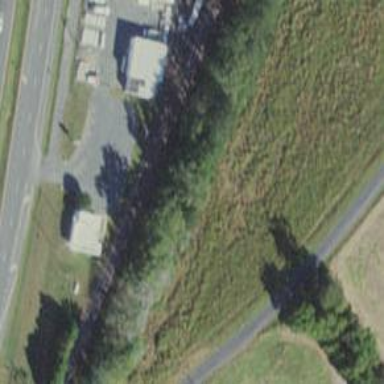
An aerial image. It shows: Disused railway spur line.